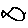
Label: fish